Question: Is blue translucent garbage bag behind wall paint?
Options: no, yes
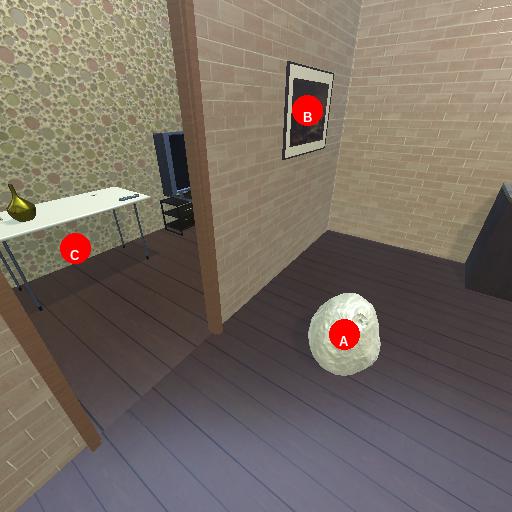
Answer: no